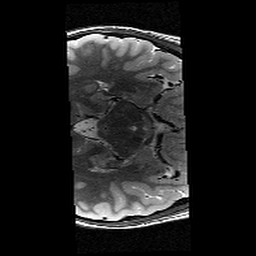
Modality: T2w
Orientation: axial
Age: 13
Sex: female
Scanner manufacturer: siemens
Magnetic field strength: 3 T
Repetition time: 9.23 s
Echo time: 0.067 s